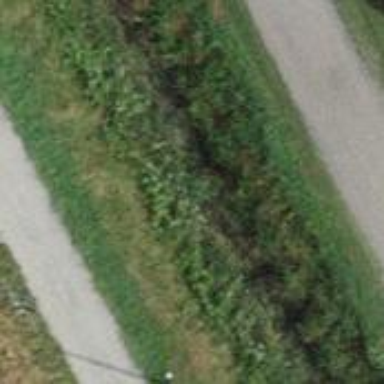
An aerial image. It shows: Ditch serving as waterway.